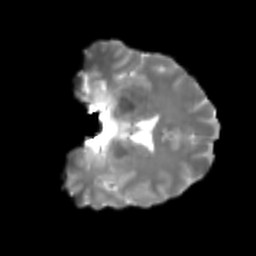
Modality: T2w
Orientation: coronal
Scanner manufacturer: siemens
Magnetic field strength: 3 T
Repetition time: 4 s
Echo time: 0.0594 s